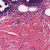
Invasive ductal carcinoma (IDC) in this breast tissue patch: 0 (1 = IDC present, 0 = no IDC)